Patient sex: F
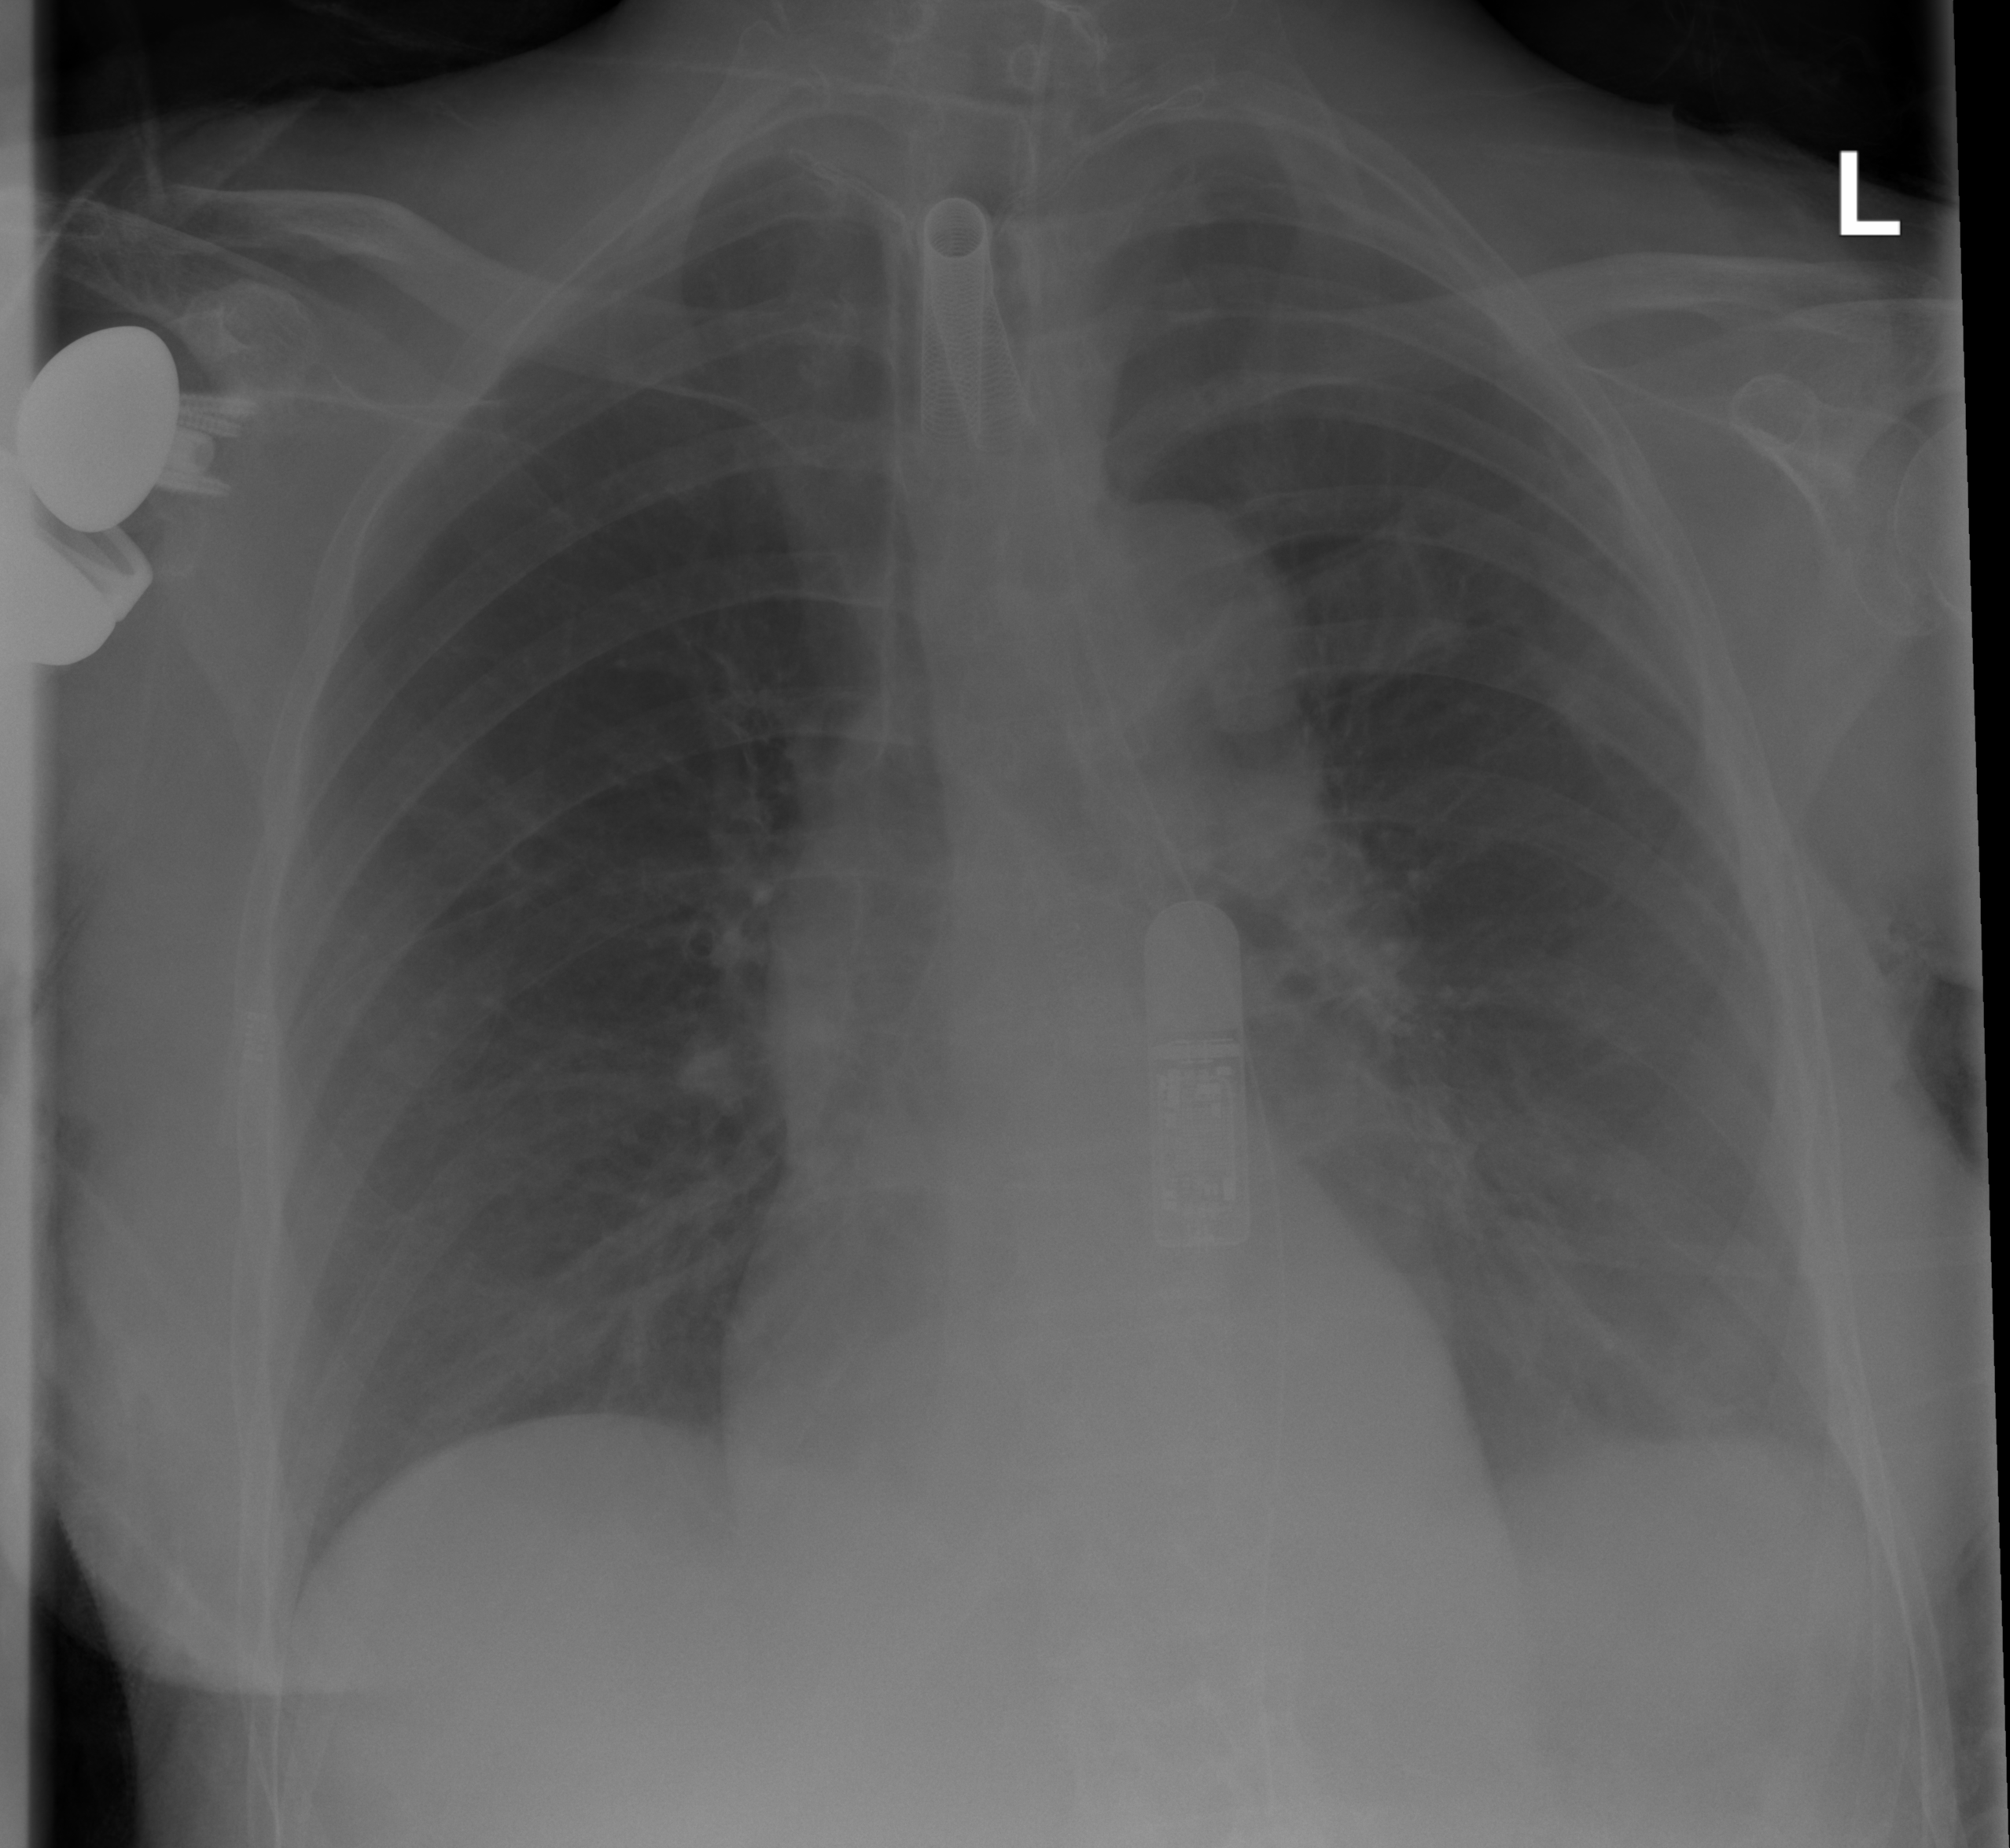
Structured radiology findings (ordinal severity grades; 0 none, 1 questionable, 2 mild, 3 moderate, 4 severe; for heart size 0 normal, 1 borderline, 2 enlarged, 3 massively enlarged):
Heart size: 0
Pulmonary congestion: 0
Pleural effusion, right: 0
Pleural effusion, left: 2
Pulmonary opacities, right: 0
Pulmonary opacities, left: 0
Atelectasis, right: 0
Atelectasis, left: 1